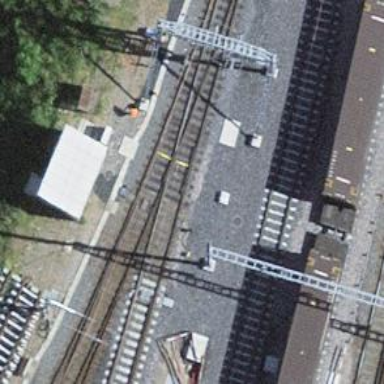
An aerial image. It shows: Railway switch.